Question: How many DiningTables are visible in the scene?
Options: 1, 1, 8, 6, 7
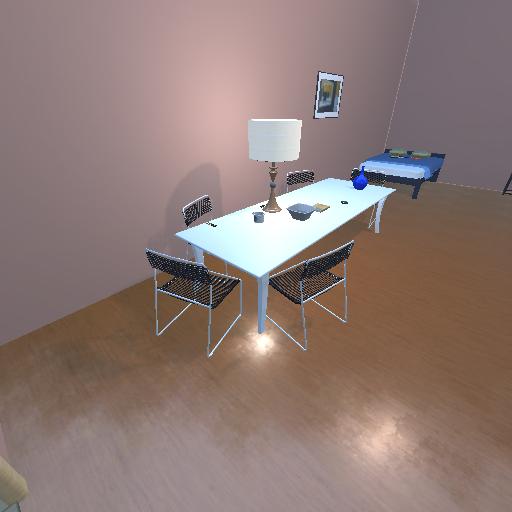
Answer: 1